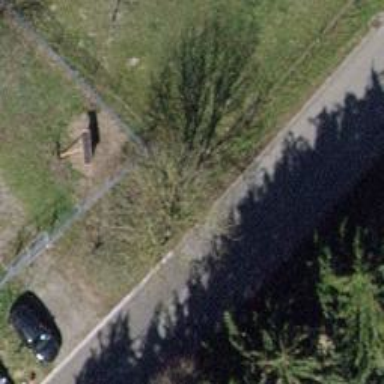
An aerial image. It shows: Fence is in the image.